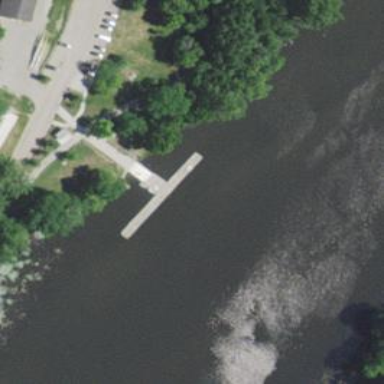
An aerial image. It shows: Location suitable for rowing sports.